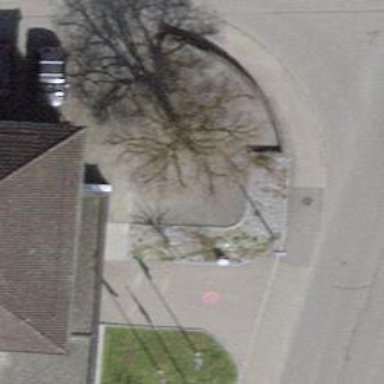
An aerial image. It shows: Polling station.